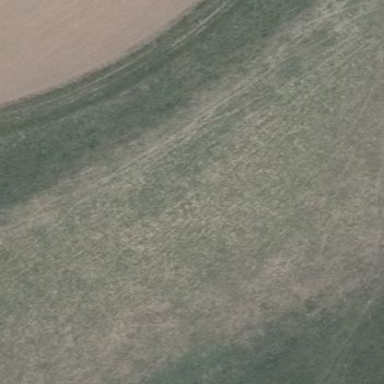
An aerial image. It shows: Open area covered with grass.